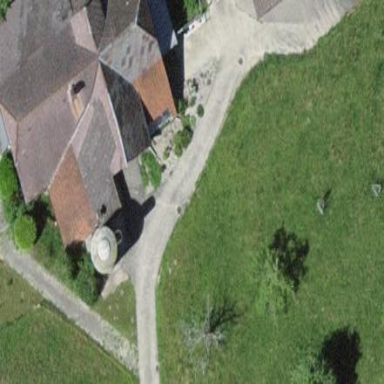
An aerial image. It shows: Farm building.